Question: Does anyone know how can I achieve this design using Sencha Touch 2.2.1?
I think I need two Views; A base View with the gradient and another View in another class, which contains all the view components like tabbar title, the image, text field and so on.
Does anyone have a better idea? Is it possible to do this using SASS, assigning the $page-bg-color: as linear gradient and then drawing a white rectangle inside?

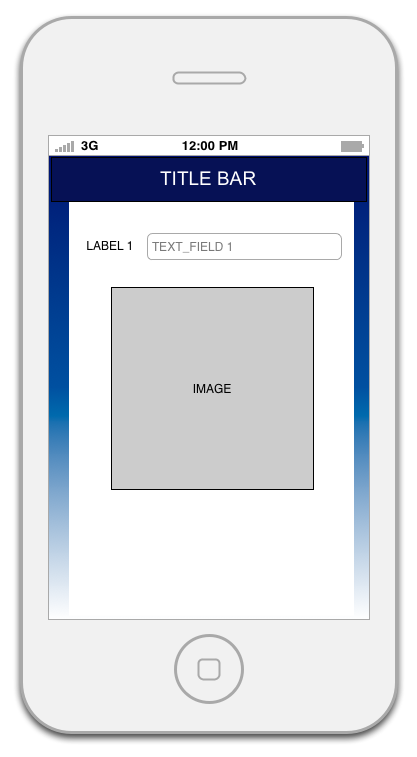
Answer: You aught to be able to paste this straight into senchafiddle.com. I am by no measure a CSS expert to some of this styeling will need a closer look, but this general layout aught to work for you.
'''
Ext.Loader.setConfig({
enabled : true
});
Ext.application({
name : ('SF' || 'SenchaFiddle'),
launch : function() {
Ext.create('Ext.Container', {
fullscreen : true,
style : 'background-image: -webkit-linear-gradient(top left, #FFFFFF 0%, #00A3EF 100%);',
layout : 'fit',
items : [{
xtype : 'titlebar',
title : 'Title',
docked : 'top'
}, {
xtype : 'panel',
layout : 'fit',
margin : '0 40 0 40',
items : [{
xtype : 'textfield',
label : 'Label 1',
docked : 'top'
}, {
xtype: 'image',
src : 'https://encrypted-tbn0.gstatic.com/images?q=tbn:ANd9GcTL66d6uPSYD6skFSjiBAodALYwTvtqipcjBc5RBsLsMd_IoM94Hg',
height : '15em',
width : '15em',
centered : true
}]
}]
});
}
});
'''
Good luck, Brad